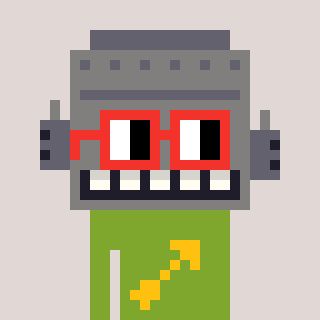
a pixel art character with square red glasses, a robot-shaped head and a slimegreen-colored body on a warm background